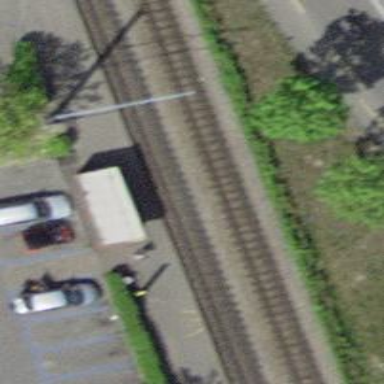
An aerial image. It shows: Tram stop with stop position for public transport.